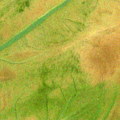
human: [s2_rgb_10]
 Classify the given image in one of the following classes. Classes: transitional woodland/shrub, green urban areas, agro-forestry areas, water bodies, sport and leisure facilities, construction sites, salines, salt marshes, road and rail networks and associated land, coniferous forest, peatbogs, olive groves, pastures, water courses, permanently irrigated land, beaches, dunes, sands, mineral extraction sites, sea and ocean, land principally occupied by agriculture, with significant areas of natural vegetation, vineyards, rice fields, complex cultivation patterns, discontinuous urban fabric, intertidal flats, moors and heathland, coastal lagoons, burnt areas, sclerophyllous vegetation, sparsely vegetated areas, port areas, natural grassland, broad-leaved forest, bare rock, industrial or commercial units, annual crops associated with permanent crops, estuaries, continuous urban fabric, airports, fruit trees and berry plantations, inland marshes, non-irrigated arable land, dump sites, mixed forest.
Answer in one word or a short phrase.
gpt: estuaries